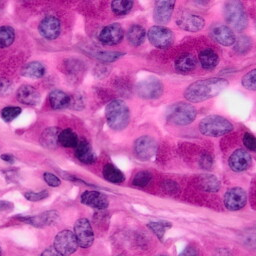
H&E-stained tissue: Pancreatic